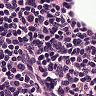
Metastatic tissue present: no